Field crop: tomato
Growth stage: 2
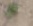
Species: solanum